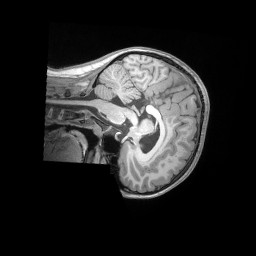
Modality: T1w
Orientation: sagittal
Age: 10
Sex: female
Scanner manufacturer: siemens
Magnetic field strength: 3 T
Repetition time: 2.53 s
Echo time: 0.00164 s